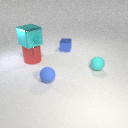
small blue metal cube behind small blue rubber sphere